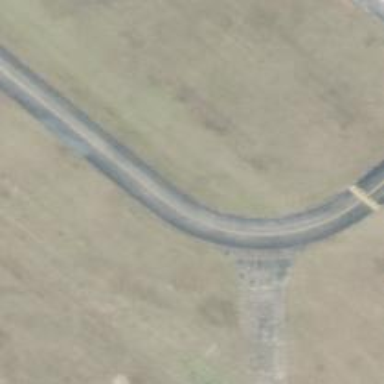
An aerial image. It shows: Asphalt taxiway at the airport.